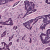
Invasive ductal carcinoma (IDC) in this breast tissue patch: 1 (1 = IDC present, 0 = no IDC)